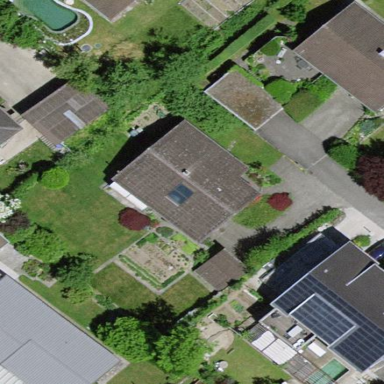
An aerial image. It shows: Residential building.